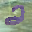
Label: 2